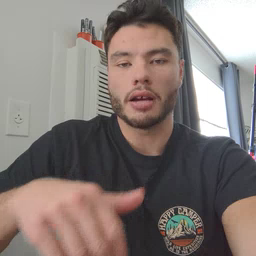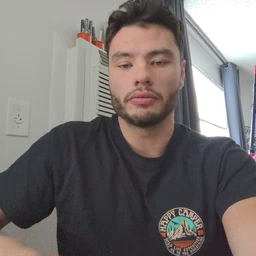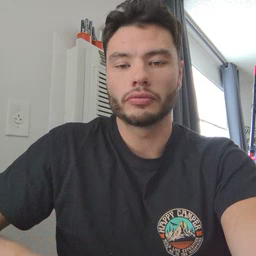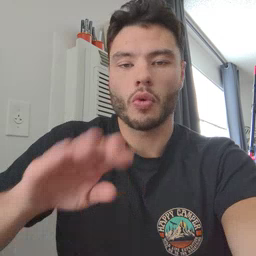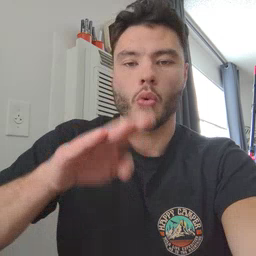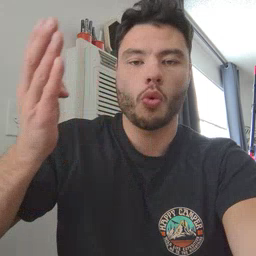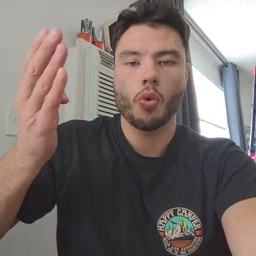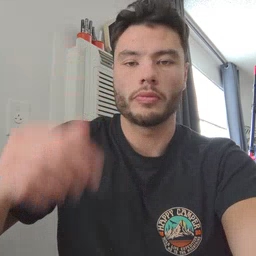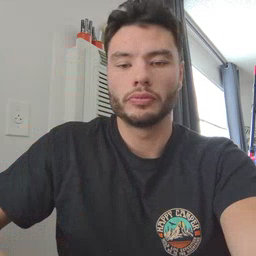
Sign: open